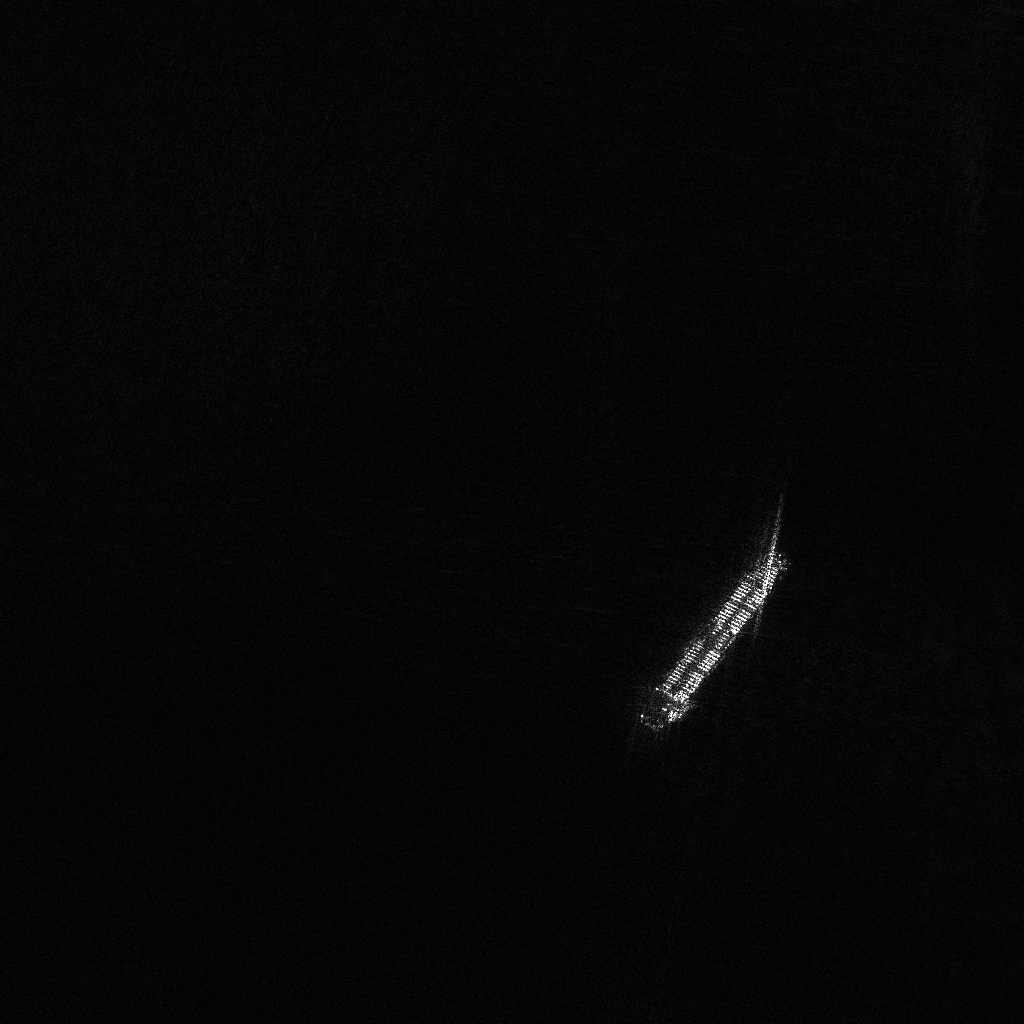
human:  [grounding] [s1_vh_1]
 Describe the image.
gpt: In the satellite image, there is  <ref>1 large cell-container </ref> <box>[[67, 51, 73, 73, 32]]</box> located at right.